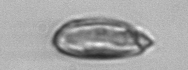
Label: Katodinium_or_Torodinium